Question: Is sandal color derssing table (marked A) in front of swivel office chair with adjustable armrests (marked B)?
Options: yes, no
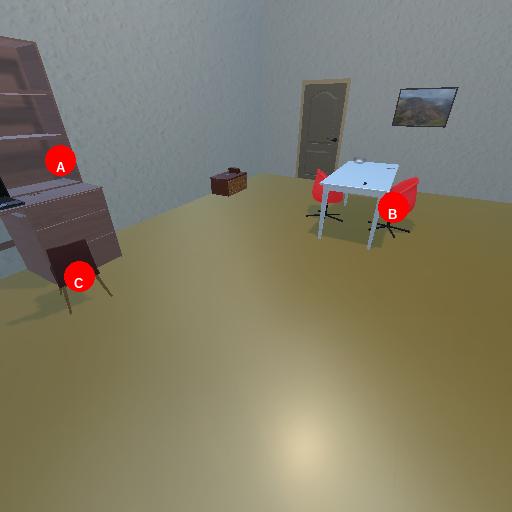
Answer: yes